Question: Can I somehow remove this indentation? I know that I can remove the first column, but then I can not insert the image.
'''
import tkinter as tk
import tkinter.ttk as ttk
from PIL import Image, ImageTk
class App:
def __init__(self, master):
self.tree = ttk.Treeview(master)
self.tree.heading('#0', text='Directory', anchor='w')
self.tree["columns"]=("num_files")
self.tree.heading('num_files', text='Number of files', anchor='w')
self.image_tk = ImageTk.PhotoImage(Image.open('icon.png'))
for i in range(10):
self.tree.insert('', 'end', text="Dir %d" % (i+1), values=(15), open=False, image=self.image_tk)
self.tree.pack(expand=1,fill="both")
root = tk.Tk()
app = App(root)
root.mainloop()
'''
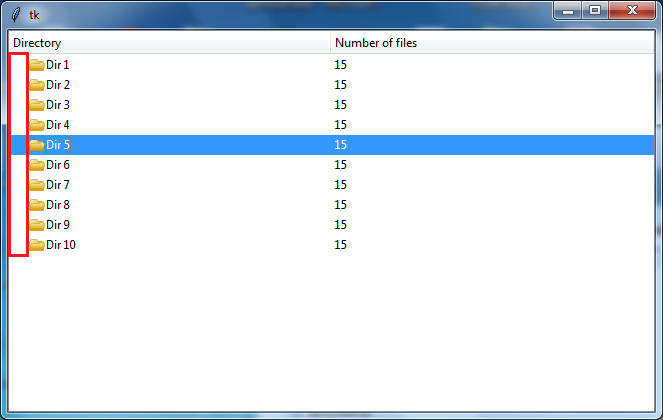
Answer: Assuming the indentation you're referring to is the left side of the first column (left of all the icons), you can adjust the entire widget padding as needed. For your application, start with:
'''
self.tree = ttk.Treeview(master, padding=[-15,0,0,0])
'''